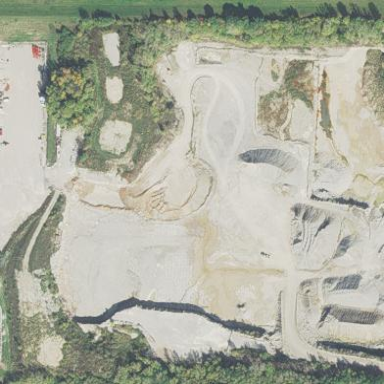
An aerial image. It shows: Quarry area.